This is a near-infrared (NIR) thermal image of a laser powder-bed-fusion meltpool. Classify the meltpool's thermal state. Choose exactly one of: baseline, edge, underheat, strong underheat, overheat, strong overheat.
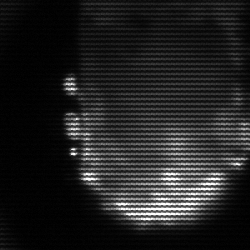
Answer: baseline